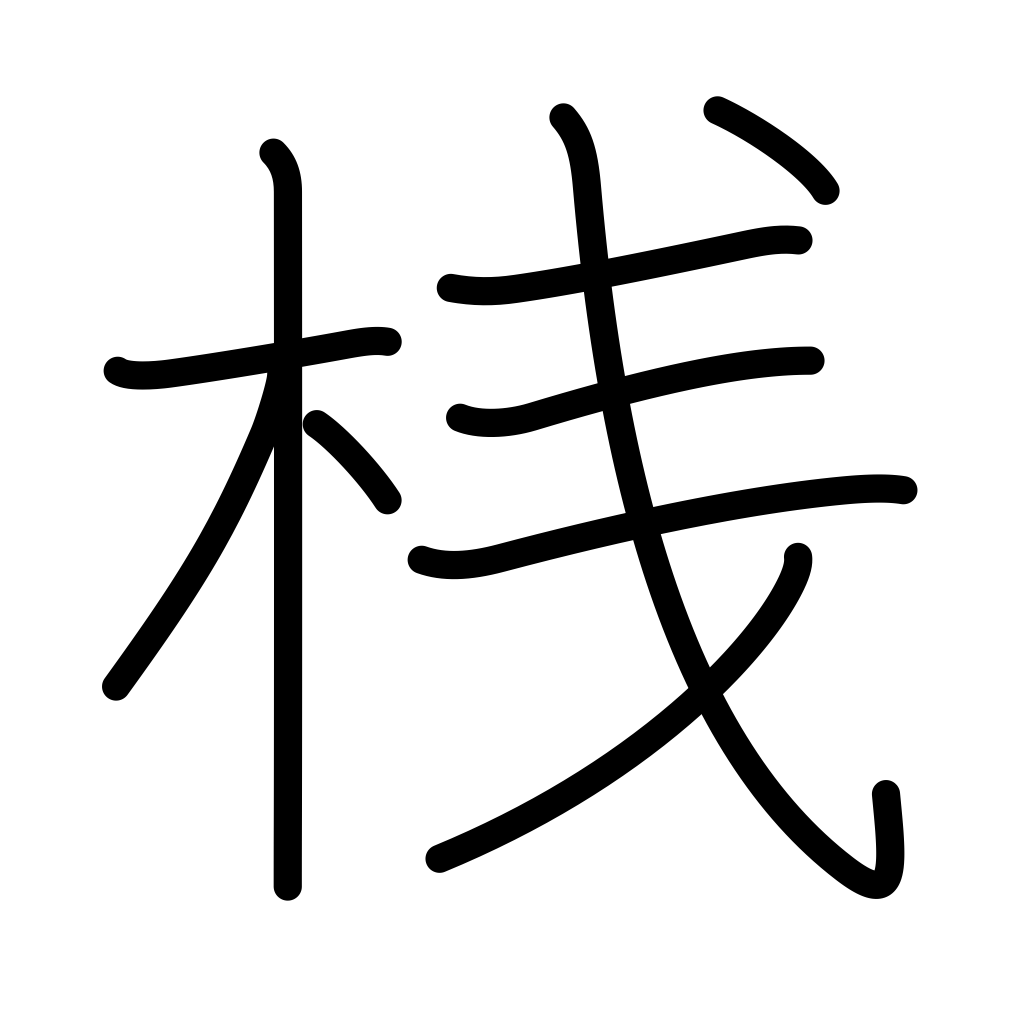
Meaning: scaffold, cleat, frame, jetty